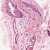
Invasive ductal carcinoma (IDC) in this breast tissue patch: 0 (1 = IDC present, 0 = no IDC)